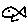
Label: fish